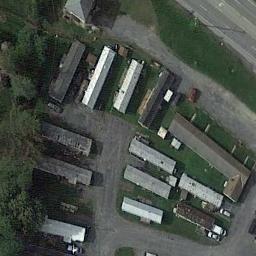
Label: mobile_home_park